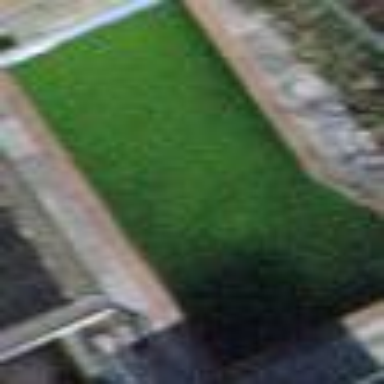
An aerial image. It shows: Swimming pool located in leisure land.